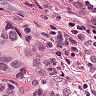
Metastatic tissue present: yes